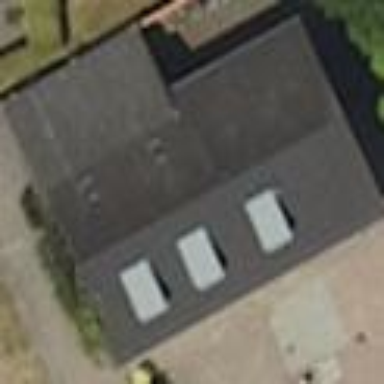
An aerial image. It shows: Fire station building.